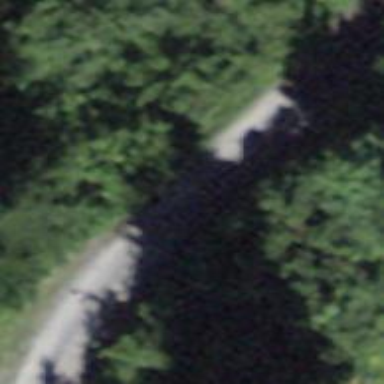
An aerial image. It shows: Track with grade 2 tracktype.